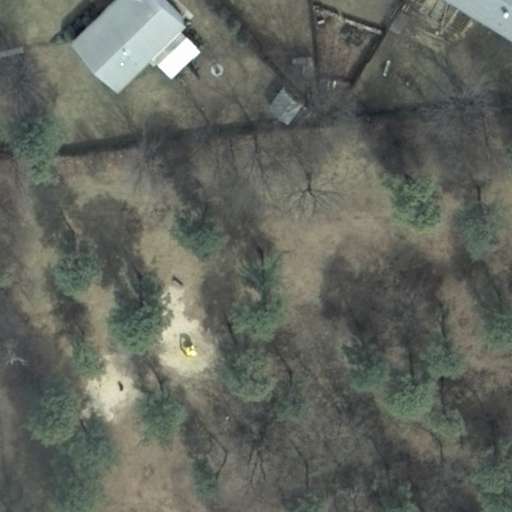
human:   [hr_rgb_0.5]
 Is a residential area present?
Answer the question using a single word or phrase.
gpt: yes

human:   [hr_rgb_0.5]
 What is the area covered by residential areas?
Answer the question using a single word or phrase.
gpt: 10611m2

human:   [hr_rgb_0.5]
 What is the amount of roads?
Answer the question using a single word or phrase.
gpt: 0

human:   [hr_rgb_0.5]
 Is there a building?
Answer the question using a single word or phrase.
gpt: yes

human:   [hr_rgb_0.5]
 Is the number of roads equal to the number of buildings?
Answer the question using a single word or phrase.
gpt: no

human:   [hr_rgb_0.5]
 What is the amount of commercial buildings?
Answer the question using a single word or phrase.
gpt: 0

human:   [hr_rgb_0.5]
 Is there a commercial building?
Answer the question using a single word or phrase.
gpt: no

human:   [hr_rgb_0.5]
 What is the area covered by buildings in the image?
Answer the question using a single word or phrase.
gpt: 88m2

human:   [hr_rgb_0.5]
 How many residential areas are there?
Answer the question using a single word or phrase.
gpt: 1

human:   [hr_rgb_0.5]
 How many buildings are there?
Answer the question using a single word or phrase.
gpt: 2

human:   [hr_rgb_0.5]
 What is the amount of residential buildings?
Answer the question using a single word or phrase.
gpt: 2

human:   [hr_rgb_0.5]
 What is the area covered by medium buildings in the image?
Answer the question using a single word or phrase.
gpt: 0m2

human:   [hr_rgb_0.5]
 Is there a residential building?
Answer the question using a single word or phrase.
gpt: yes

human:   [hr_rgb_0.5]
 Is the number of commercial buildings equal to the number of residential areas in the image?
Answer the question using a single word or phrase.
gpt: no

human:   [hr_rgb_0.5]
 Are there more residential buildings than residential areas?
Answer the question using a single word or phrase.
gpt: yes

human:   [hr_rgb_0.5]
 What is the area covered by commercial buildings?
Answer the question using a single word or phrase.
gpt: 0m2

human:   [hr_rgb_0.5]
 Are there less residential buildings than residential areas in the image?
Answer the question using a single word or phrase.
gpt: no

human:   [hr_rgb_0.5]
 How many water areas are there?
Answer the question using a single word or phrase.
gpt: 0

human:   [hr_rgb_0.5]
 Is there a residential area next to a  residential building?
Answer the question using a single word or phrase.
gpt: yes

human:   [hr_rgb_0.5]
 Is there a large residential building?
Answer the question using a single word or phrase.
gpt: no

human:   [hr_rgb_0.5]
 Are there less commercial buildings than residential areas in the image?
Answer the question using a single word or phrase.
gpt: yes

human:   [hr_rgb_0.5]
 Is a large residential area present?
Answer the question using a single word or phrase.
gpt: yes

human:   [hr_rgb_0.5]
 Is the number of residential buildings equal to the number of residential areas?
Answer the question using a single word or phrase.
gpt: no

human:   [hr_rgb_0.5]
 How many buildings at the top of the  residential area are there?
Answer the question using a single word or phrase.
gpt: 2

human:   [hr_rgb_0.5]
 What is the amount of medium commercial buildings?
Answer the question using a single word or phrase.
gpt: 0

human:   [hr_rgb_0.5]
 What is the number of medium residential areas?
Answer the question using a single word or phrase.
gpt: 0

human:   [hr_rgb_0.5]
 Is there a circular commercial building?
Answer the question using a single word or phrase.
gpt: no

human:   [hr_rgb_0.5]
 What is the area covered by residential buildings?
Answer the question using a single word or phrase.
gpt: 88m2

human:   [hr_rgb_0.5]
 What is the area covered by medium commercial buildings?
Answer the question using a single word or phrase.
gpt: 0m2

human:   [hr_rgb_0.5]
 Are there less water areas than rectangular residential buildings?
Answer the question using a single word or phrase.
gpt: yes

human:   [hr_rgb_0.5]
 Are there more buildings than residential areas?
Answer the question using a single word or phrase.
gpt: yes

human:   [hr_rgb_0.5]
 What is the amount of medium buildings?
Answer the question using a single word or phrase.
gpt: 0

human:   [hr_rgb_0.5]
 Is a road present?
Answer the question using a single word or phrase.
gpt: no

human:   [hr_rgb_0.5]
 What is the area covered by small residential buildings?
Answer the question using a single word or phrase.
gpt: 88m2

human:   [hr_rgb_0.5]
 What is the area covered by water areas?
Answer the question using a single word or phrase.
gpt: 0m2

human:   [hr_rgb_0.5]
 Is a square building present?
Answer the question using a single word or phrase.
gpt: no

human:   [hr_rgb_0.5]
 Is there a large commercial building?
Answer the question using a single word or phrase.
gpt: no

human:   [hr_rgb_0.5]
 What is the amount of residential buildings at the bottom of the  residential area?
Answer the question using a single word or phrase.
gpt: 0

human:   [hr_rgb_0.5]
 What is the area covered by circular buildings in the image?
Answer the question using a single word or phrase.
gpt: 0m2

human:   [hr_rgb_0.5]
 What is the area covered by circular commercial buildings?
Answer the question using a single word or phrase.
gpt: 0m2

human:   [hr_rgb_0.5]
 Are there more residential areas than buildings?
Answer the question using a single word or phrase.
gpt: no

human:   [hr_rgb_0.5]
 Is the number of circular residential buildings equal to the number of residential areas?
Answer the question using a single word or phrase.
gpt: no

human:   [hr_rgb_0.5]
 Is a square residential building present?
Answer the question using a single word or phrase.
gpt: no

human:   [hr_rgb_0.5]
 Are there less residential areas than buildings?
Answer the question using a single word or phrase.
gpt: yes

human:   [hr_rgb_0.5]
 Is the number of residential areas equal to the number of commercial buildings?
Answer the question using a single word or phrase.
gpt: no

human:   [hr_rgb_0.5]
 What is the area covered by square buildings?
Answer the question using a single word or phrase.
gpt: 0m2

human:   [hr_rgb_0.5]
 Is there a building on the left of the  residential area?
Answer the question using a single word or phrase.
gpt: no

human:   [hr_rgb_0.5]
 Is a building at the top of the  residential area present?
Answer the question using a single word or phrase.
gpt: yes

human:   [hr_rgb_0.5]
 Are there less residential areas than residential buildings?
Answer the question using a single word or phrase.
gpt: yes

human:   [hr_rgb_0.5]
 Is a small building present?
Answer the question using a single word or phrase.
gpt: yes

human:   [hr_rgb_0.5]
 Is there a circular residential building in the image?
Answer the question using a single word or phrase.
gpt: no

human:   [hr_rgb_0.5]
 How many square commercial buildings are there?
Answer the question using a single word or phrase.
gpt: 0

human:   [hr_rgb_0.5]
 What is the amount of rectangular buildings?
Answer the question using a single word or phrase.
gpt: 2

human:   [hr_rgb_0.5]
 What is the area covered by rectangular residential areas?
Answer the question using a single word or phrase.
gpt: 10611m2

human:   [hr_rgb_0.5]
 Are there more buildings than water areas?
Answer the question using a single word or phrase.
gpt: yes

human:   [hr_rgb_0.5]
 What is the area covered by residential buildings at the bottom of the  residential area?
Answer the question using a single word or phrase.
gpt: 0m2

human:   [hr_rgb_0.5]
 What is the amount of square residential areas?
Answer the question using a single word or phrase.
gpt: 0

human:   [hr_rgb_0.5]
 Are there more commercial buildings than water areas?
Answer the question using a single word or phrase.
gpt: no

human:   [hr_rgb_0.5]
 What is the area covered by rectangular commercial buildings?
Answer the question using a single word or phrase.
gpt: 0m2

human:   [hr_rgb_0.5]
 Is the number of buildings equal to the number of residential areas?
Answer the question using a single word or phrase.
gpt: no

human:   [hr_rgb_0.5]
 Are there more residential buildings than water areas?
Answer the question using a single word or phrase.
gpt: yes

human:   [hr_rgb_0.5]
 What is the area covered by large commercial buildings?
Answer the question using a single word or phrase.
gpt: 0m2

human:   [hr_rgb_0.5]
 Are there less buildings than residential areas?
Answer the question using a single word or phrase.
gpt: no

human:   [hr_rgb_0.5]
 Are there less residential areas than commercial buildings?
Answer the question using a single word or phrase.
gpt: no